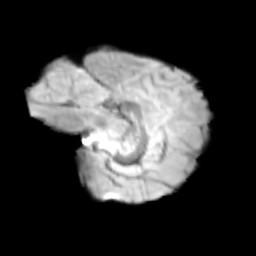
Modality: T2w
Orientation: sagittal
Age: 13
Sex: male
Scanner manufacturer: siemens
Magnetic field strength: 3 T
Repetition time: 3.8 s
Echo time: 0.07 s